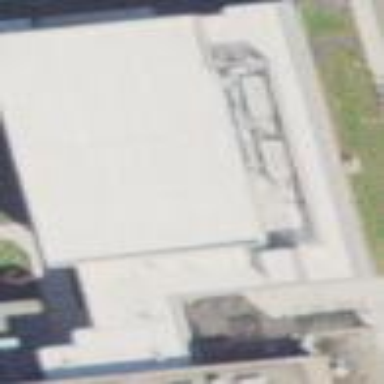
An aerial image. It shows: Building used as fitness center.